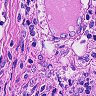
Metastatic tissue present: yes